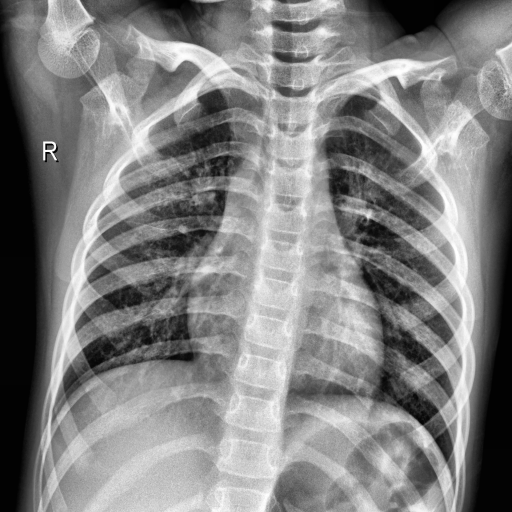
Finding: NORMAL